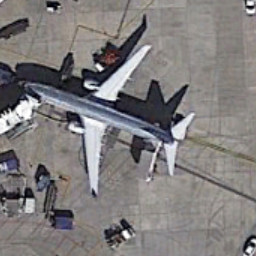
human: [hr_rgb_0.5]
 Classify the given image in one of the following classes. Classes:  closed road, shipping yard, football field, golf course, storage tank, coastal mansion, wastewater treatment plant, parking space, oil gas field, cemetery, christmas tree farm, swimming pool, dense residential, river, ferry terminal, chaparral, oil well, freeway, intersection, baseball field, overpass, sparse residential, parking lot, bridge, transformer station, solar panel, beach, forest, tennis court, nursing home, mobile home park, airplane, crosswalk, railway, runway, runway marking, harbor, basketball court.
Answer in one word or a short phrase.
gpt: airplane